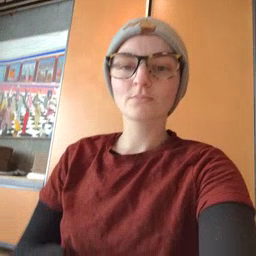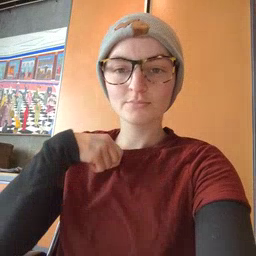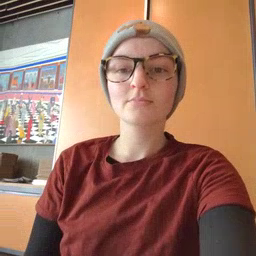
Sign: zipper